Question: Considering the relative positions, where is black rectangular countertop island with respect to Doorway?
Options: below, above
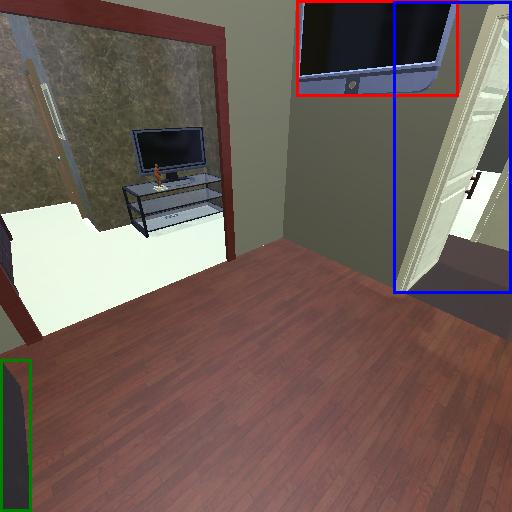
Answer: below